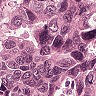
Metastatic tissue present: yes